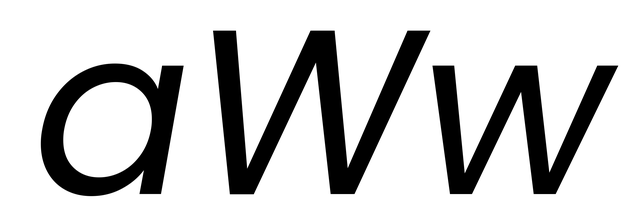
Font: Poppins-Italic